Interaction volume radius: 5 \u00c5
Interaction volume height: 15 \u00c5
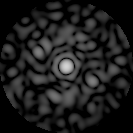
Disorder parameter: 0.8377